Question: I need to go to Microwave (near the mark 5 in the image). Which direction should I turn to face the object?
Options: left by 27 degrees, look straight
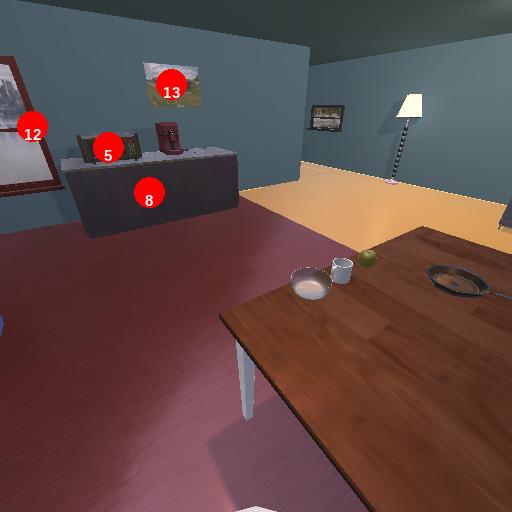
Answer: left by 27 degrees